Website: lowes
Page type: receipt
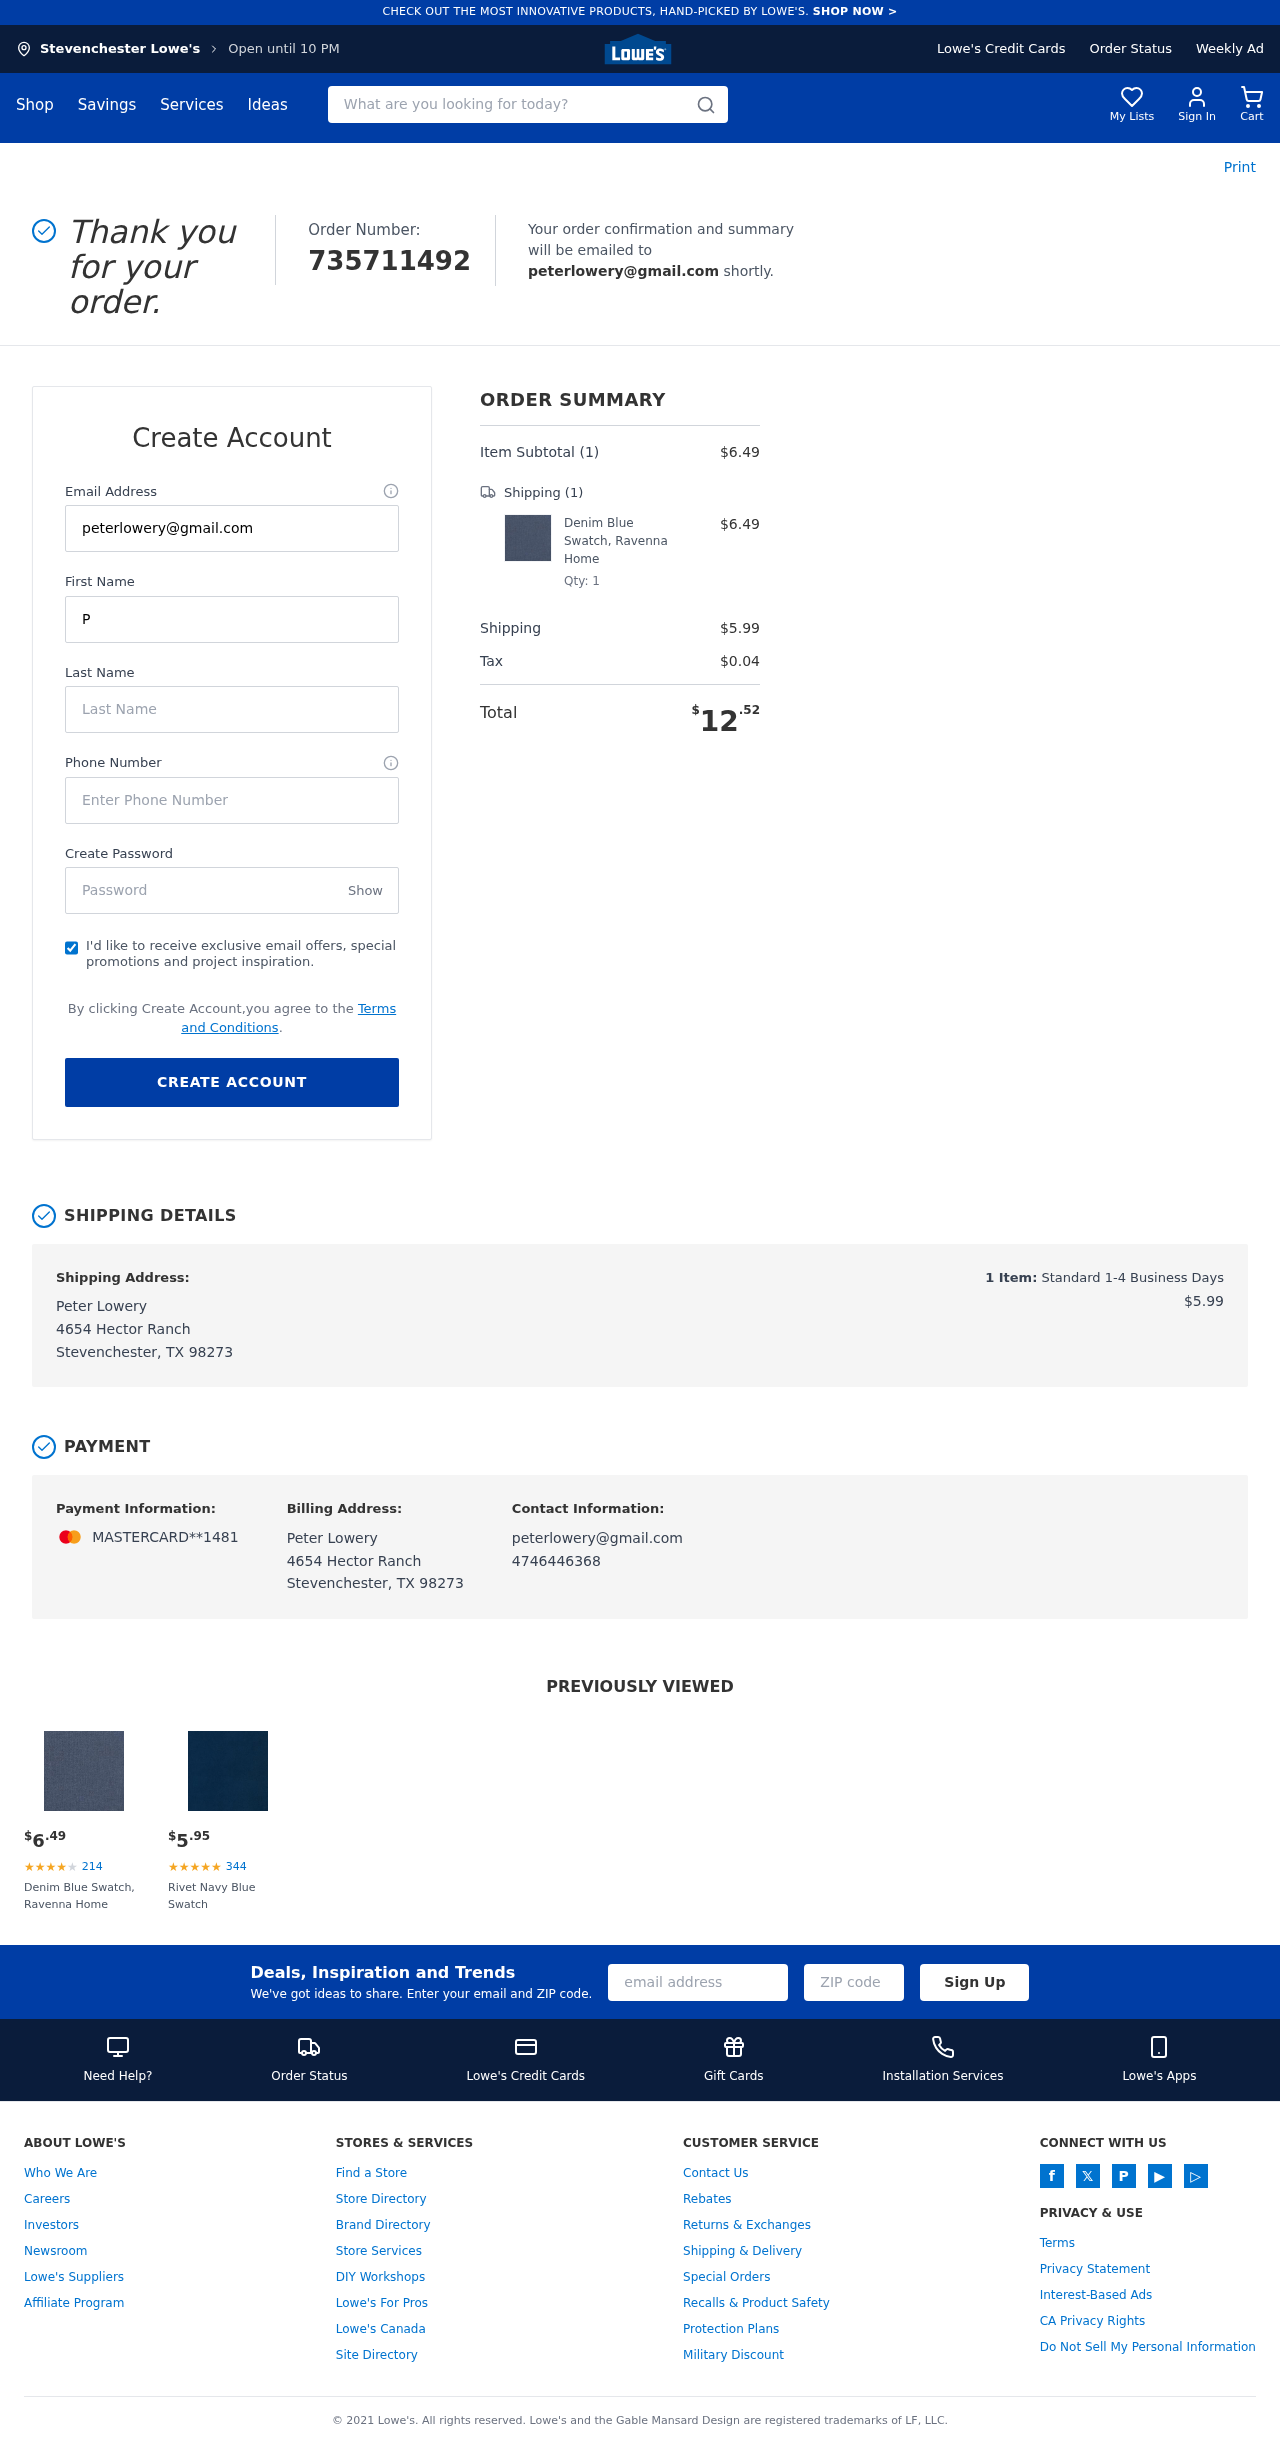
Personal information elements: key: PII_CARD_LAST4
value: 1481
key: PII_CARD_TYPE
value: MASTERCARD
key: PII_CITY
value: Stevenchester
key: PII_EMAIL
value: peterlowery@gmail.com
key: PII_FULLNAME
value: Peter Lowery
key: PII_PHONE
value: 4746446368
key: PII_STREET
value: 4654 Hector Ranch
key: PII_FIRSTNAME
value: Peter
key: PII_LASTNAME
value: Lowery
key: PII_CITY_STATE_ZIP
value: Stevenchester, TX 98273
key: PII_FULLNAME2
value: Peter Lowery
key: PII_FULLNAME3
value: Peter Lowery
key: PII_FIRSTNAME2
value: Peter
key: PII_FIRSTNAME3
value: Peter
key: PII_LASTNAME2
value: Lowery
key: PII_LASTNAME3
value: Lowery
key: PII_FIRSTNAME_DERIVED
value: Peter
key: PII_LASTNAME_DERIVED
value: Lowery
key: PII_FULLNAME_DERIVED
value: Peter Lowery
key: PII_NAME_FULL_DERIVED
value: Peter Lowery
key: PII_STREET2
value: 4654 Hector Ranch
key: PII_CITY_STATE_ZIP2
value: Stevenchester, TX 98273
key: PII_EMAIL2
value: peterlowery@gmail.com
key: PII_EMAIL3
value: peterlowery@gmail.com
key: PII_PHONE_LINE
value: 6368
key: PII_PHONE_SUFFIX
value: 6368
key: PII_PHONE2
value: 4746446368
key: PII_PHONE3
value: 4746446368
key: PII_PHONE_NUMERIC
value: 4746446368
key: PII_PHONE_LINE_NUMERIC
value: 6368
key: PII_PHONE_SUFFIX_NUMERIC
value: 6368
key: PII_PHONE2_NUMERIC
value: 4746446368
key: PII_PHONE3_NUMERIC
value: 4746446368
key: PII_PHONE_DIGITS
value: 4746446368
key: PII_PHONE_LAST4
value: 6368
Product elements: key: PRODUCT1_NAME
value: Denim Blue Swatch, Ravenna Home
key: PRODUCT1_PRICE
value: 6.49
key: PRODUCT1_QUANTITY
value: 1
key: PRODUCT2_NAME
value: Rivet Navy Blue Swatch
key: PRODUCT2_NUM_RATINGS
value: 344
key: PRODUCT2_PRICE
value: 5.95
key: PRODUCT1_PRICE2
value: $6.49
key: PRODUCT1_RATING2
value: ★
★
★
★
★
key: PRODUCT1_NUM_RATINGS2
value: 214
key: PRODUCT1_NAME2
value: Denim Blue Swatch, Ravenna Home
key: PRODUCT2_RATING
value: ★
★
★
★
★
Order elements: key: ORDER_ID
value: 735711492
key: ORDER_NUM_ITEMS
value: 1
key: ORDER_SUBTOTAL
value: $6.49
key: ORDER_NUM_ITEMS2
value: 1
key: ORDER_SHIPPING_COST
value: $5.99
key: ORDER_TAX
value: $0.04
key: ORDER_TOTAL
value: $12.52
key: ORDER_NUM_ITEMS3
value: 1
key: ORDER_SHIPPING_COST2
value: $5.99
Search elements: key: HEADER_SEARCH
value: What are you looking for today?